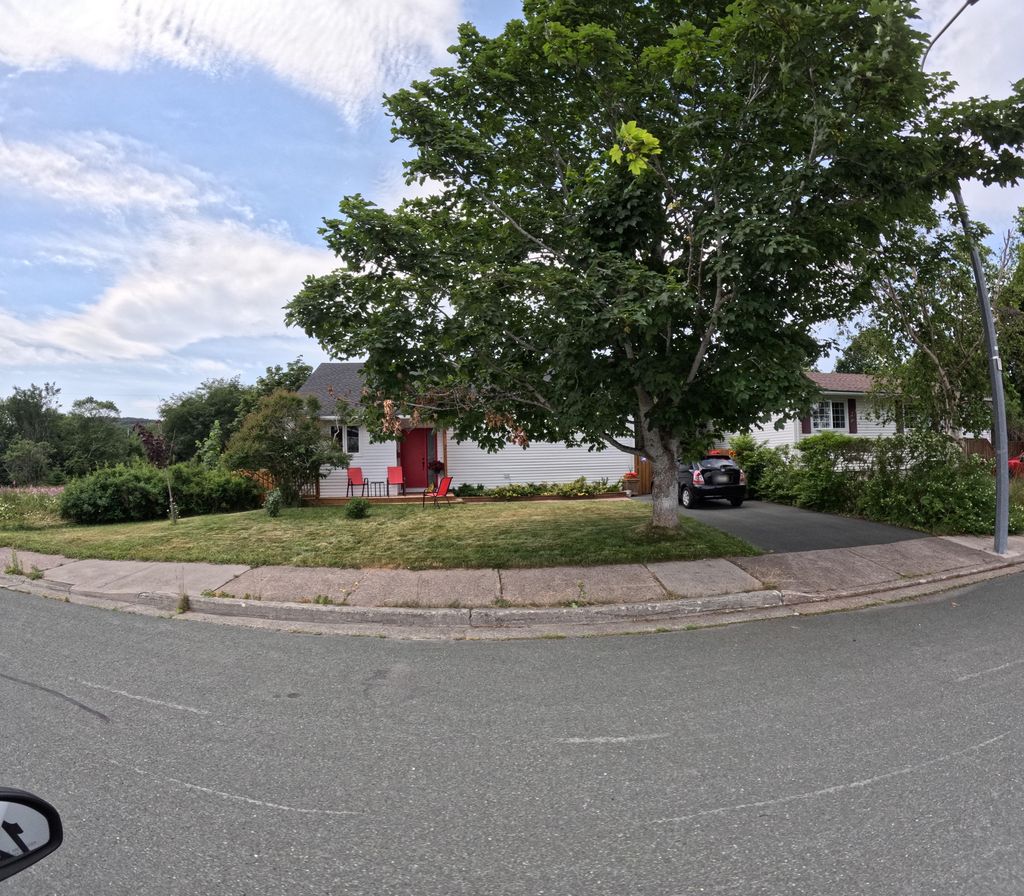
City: st_johns